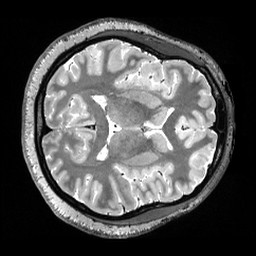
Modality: T2w
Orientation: axial
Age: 24
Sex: female
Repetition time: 3.2 s
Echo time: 0.563 s